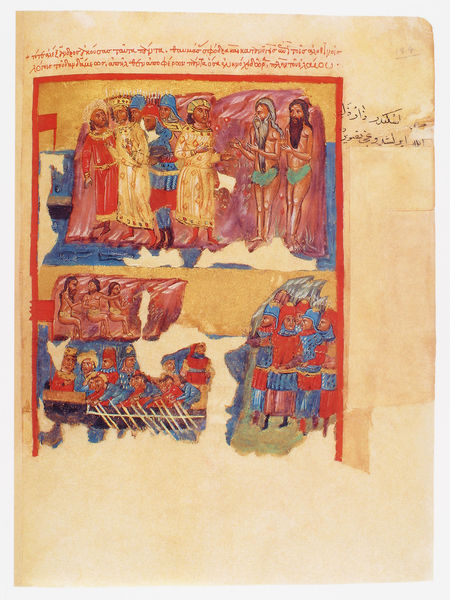
Titel: Der griechische Alexanderroman
Institution: Venedig, Hellenic Institute Codex Gr. 5
Schlagwörter: bibel, gold, ruder, farbig, schiff, könig, ruderboot, buch, text, soldat, ritter, kaputt, arabisch, türkisch, könige, macht, heilige, turban, buchmalerei, persisch, nakct, fremd, eremiten, a, asketen, teilweise beschädigt